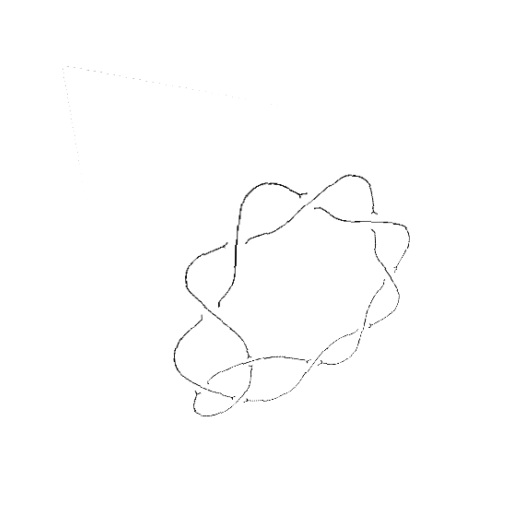
Crossing number: 10